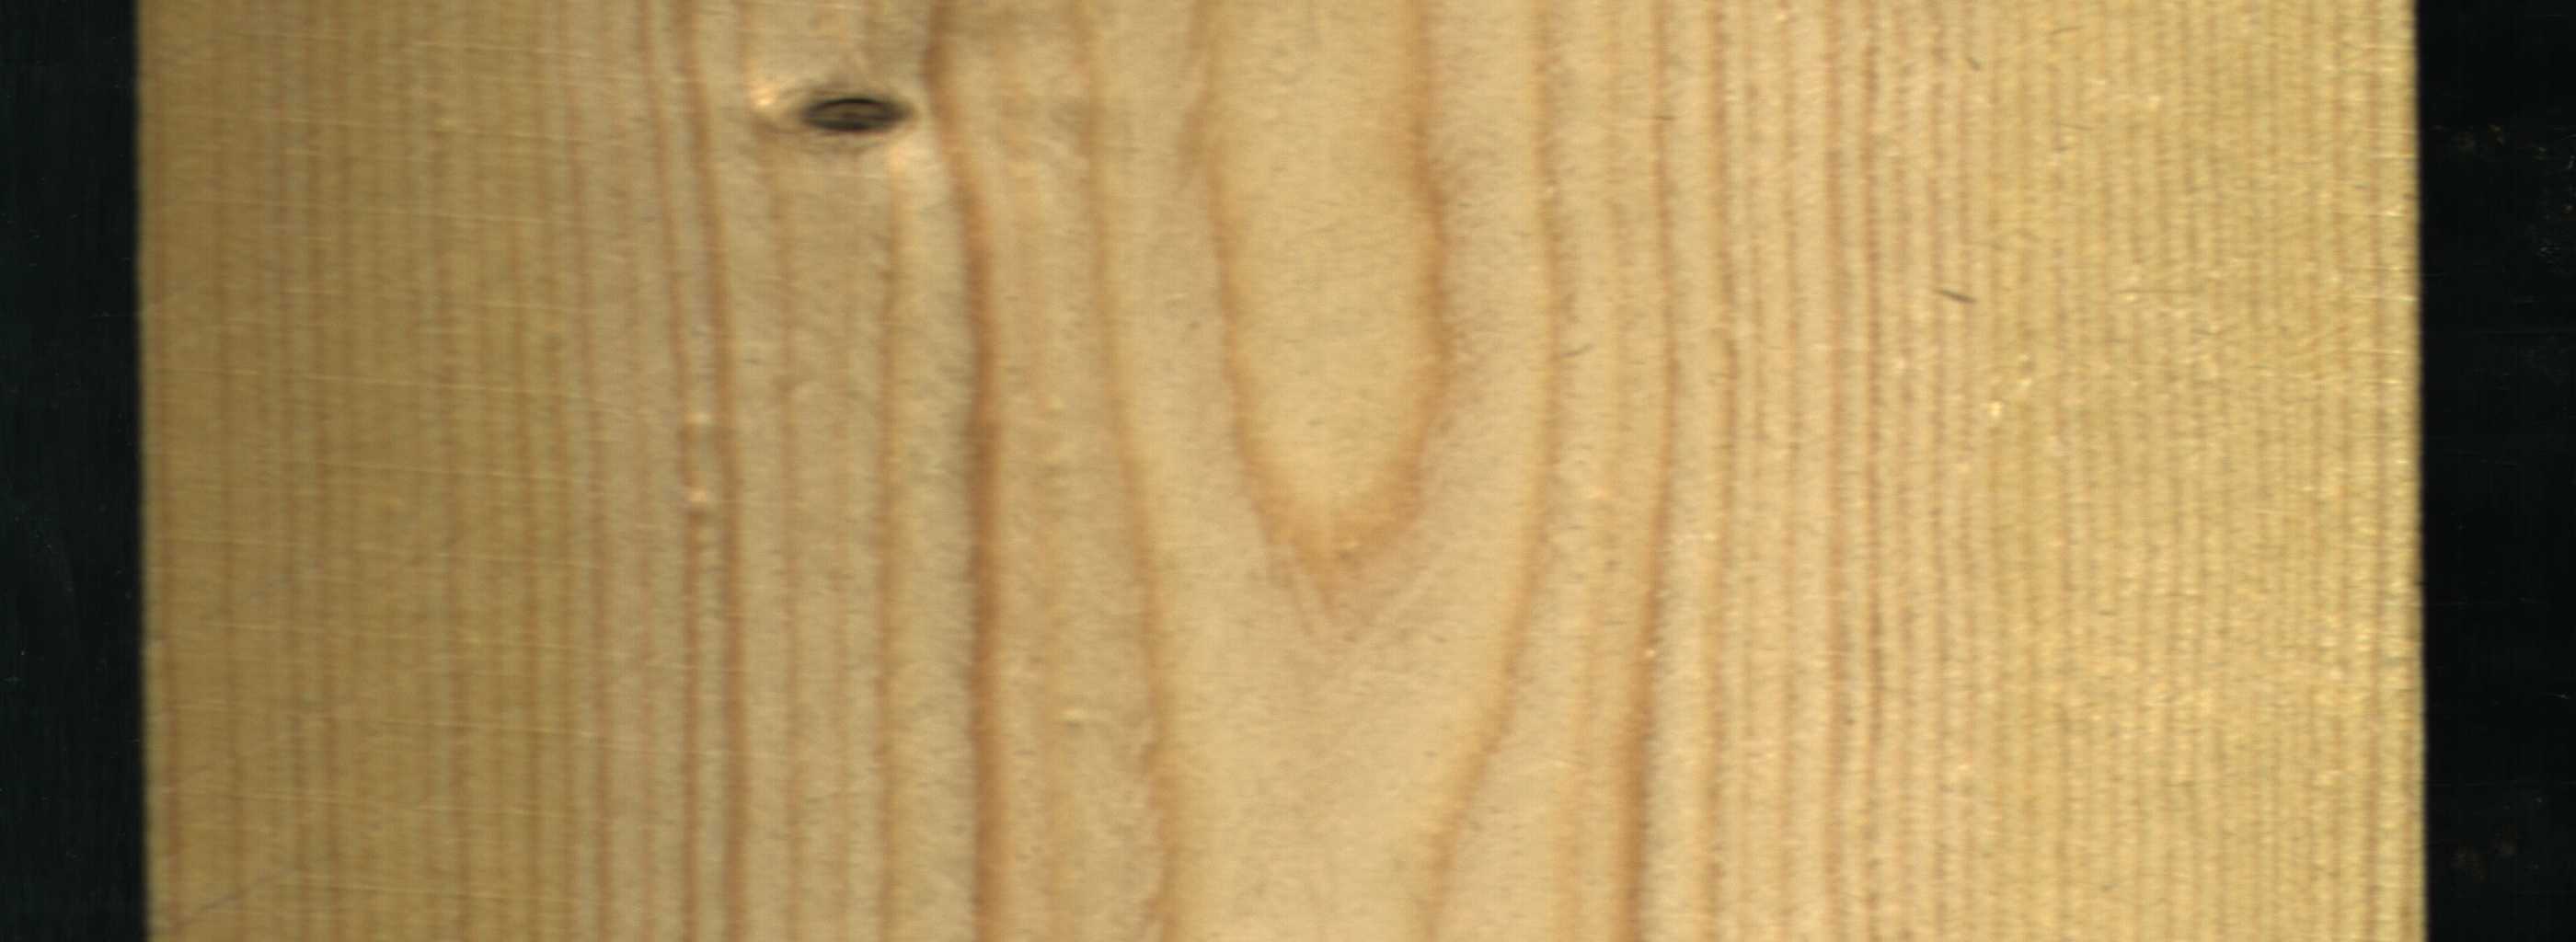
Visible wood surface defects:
Live_Knot